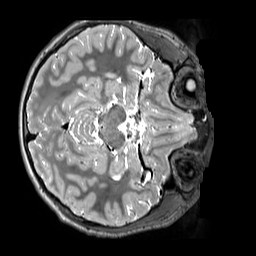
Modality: T2w
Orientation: axial
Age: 12
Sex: male
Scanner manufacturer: siemens
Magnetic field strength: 3 T
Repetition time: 3.2 s
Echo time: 0.408 s